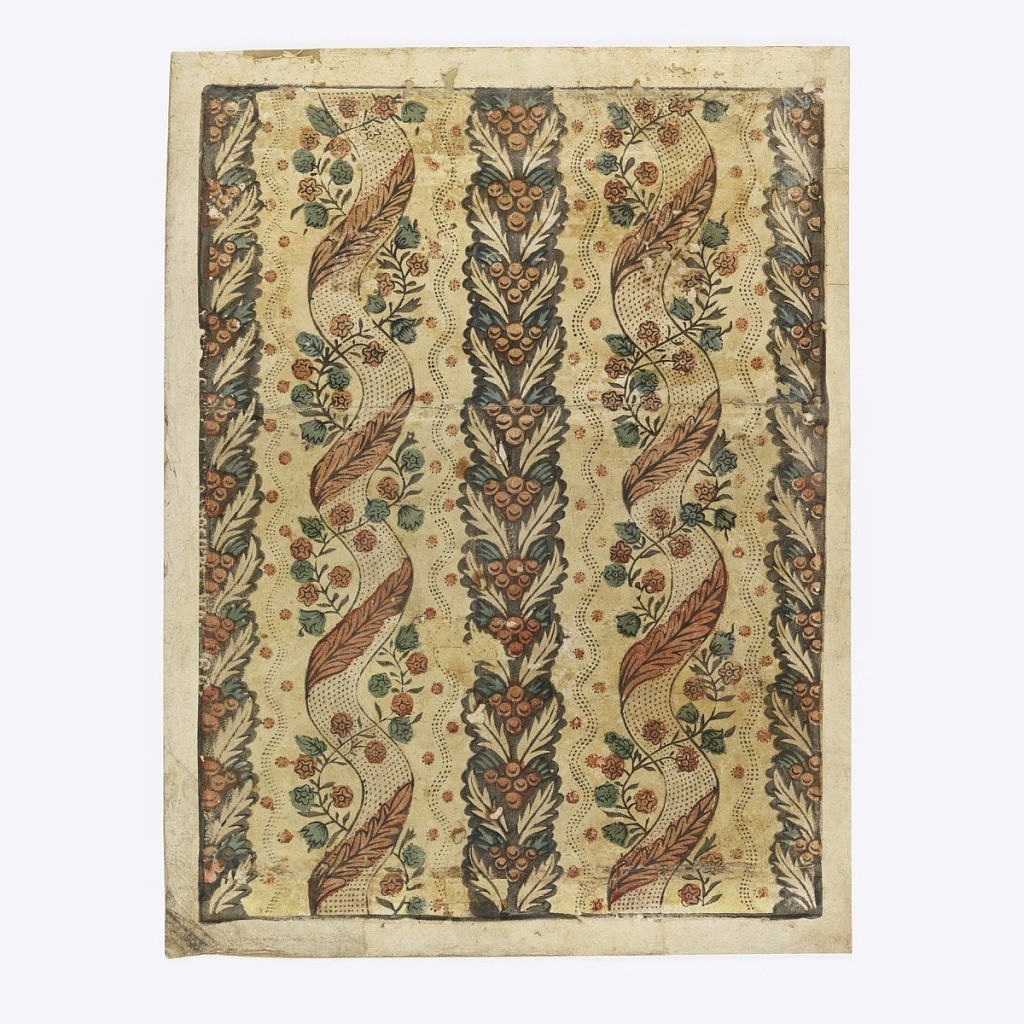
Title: Domino paper
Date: ca. 1750
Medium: Block-printed and stenciled paper
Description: Vertical rectangle. Yellow field, with serpentine ribbon intertwined with floral vine, alternating with black band composed of leaves and fruit or berries.